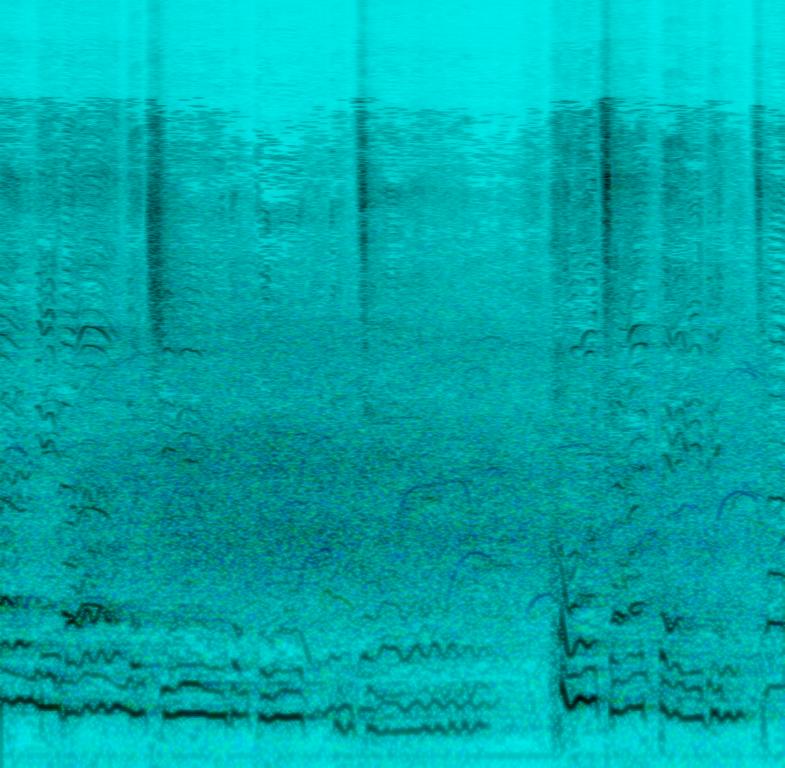
The low quality recording features a live performance of a pop song that consists of harmonizing male vocals singing, while there are crowd cheering noises in the background. It sounds passionate, heartfelt and joyful.